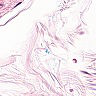
Metastatic tissue present: no